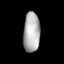
Tissue: lung
Cell type: Pericytes
Senescence score: 0.5906
Nuclear area (px): 643
Mean DAPI intensity: 176.947